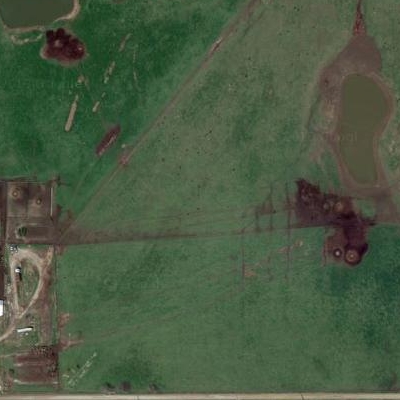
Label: aGrass